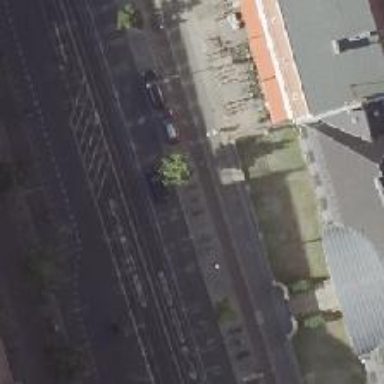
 and there is cycle track on the left side."